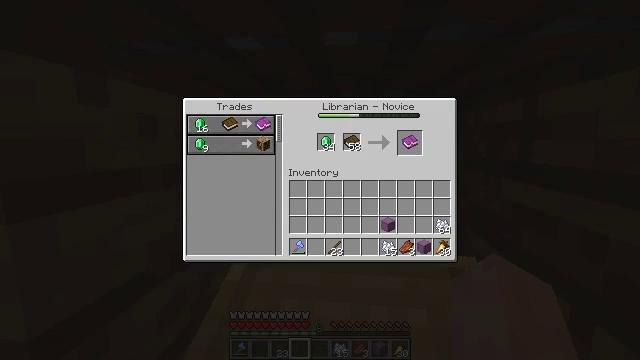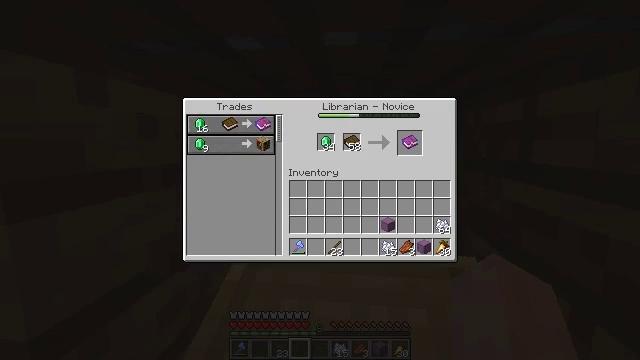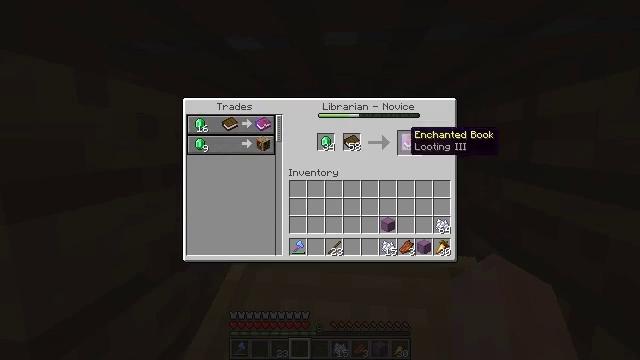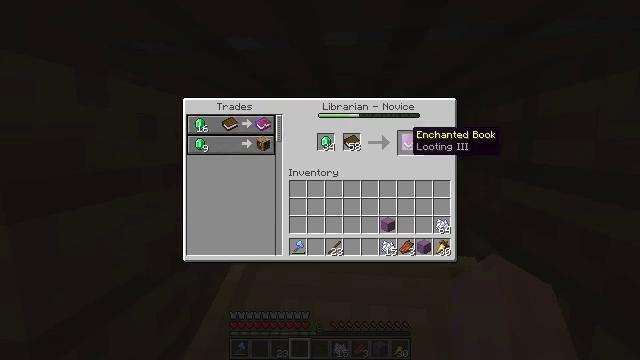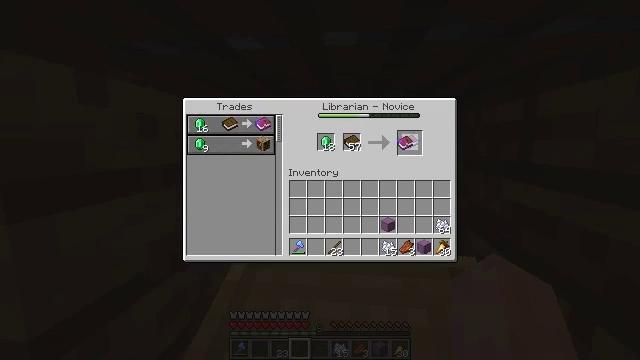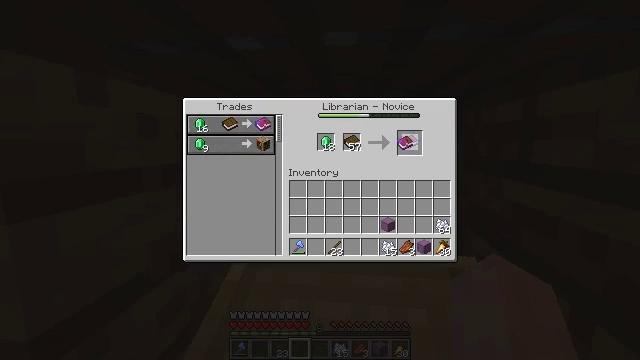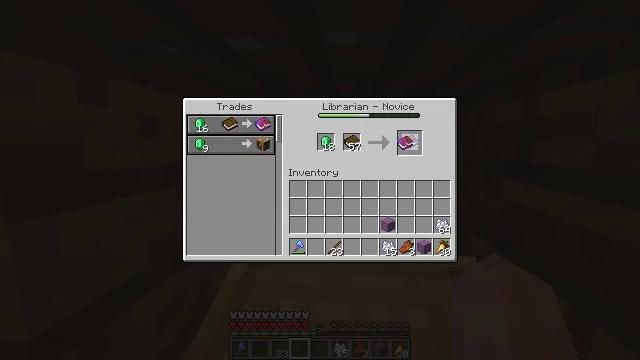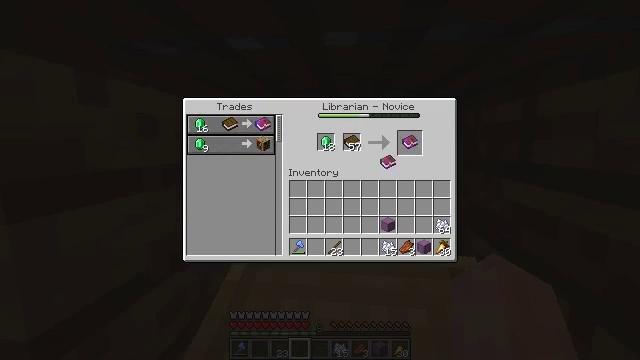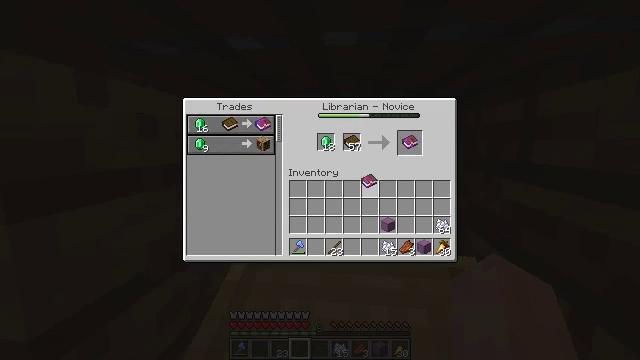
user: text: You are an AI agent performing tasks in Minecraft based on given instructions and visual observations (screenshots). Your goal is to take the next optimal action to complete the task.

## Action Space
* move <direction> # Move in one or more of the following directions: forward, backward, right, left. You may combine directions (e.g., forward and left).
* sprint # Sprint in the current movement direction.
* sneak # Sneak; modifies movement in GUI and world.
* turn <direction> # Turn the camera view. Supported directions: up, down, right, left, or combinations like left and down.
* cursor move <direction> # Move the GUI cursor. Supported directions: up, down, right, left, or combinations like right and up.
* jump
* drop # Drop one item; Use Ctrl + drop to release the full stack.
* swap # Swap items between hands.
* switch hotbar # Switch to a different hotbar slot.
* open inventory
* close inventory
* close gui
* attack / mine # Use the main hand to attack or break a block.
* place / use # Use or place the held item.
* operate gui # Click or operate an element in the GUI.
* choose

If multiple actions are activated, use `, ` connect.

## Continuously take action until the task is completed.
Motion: motion action
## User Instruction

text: Interact with the enchanting table to craft an enchanted book.
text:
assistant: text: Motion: no_op
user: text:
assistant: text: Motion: no_op
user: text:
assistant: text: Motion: no_op
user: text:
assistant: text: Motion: operate gui
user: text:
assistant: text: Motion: operate gui
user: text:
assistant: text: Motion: no_op
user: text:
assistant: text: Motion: cursor move left and down
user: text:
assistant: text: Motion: cursor move left and down
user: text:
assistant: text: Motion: no_op